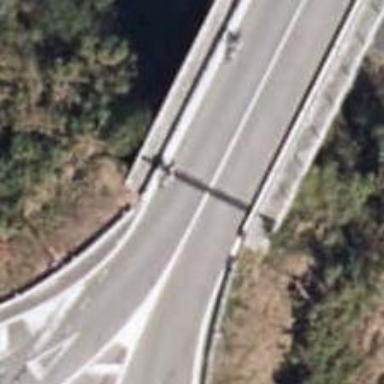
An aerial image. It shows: Tertiary road passing over bridge.